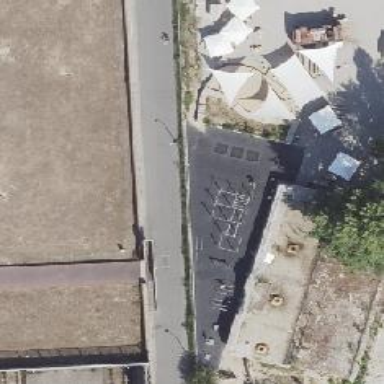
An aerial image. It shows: Fitness station in leisure land area.